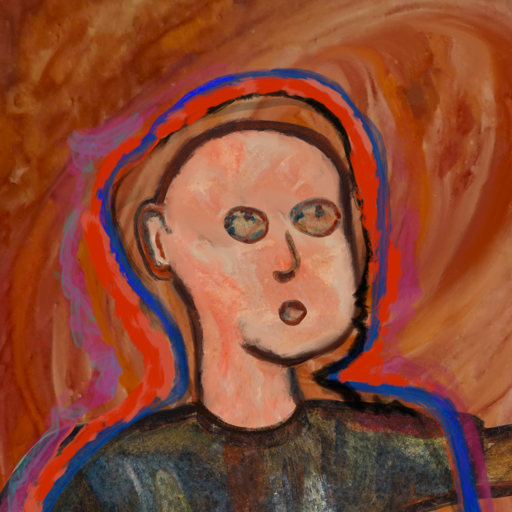
Background: Pious_Lady, Head And Neck Side: Roy_Bahadur, Face Side: Orphan, Bust: Mosgoul, Hair Side: Experience, Head Accessory: Blank, Second Necklace: Blank, Necklace: Blank, Baby: Blank